Field crop: maize
Growth stage: 1
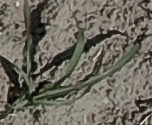
Species: sorghum